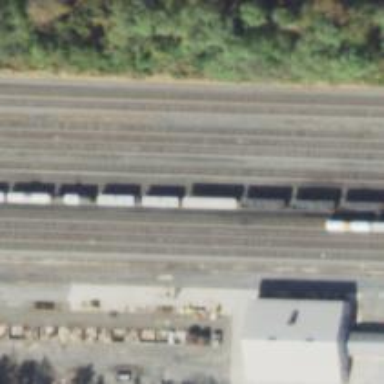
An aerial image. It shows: Railway yard.